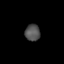
Tissue: lung
Cell type: Endothelial cells
Senescence score: 0.589
Nuclear area (px): 249
Mean DAPI intensity: 80.088